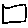
Label: square